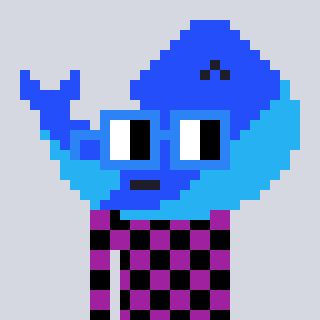
a pixel art character with square blue glasses, a whale-shaped head and a magenta-colored body on a cool background